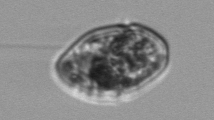
Label: Gyrodinium